Question: How do I convert a 2D mesh of triangles into quadrilaterals? Is this the best approach or it is even possible to generate a 2D quadrilateral mesh from scratch?

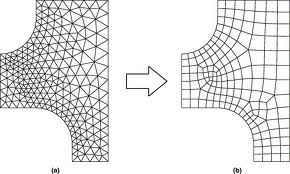
Answer: As part of their paper on Quad Mesh Simplification, Tarini et al. present a section on Tri to Quad mesh conversion (Section 6 to be precise).
You can find the paper <URL>.
This has been published at:
Computer Graphics Forum (Special Issue of Eurographics 2010 Conference), Volume 29, Number 2, page 407-418 - 2010
DOI: <URL>
The Open Source implementation should be available as part of <URL>.